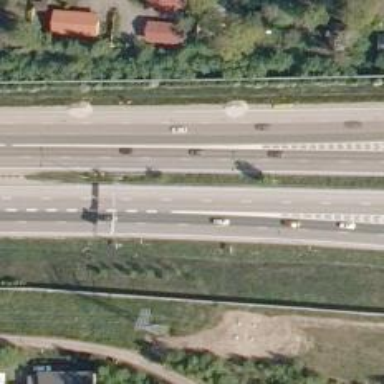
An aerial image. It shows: Asphalt motorway.